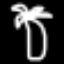
Label: palm tree